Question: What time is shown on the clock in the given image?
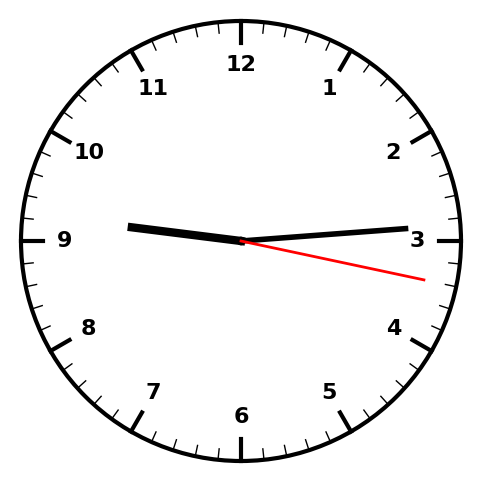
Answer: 09:14:17